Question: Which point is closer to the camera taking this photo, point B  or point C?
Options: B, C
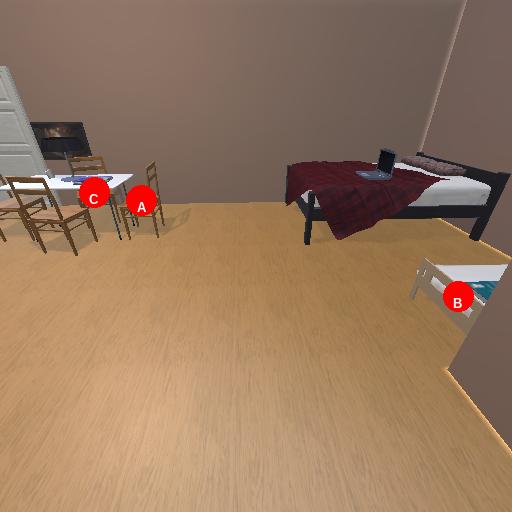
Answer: B